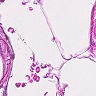
Metastatic tissue present: no